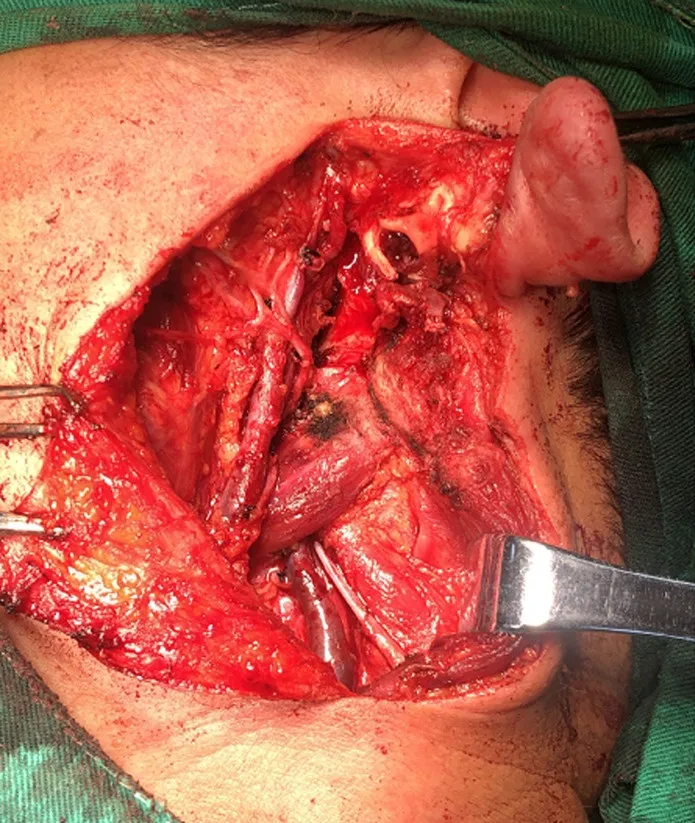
facial nerve trunk exposed and protected.
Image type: medical_photograph (other_medical_photograph)